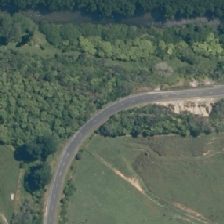
Land cover: indigenous_forest